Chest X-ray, PA view. Patient: 55 years old, sex M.
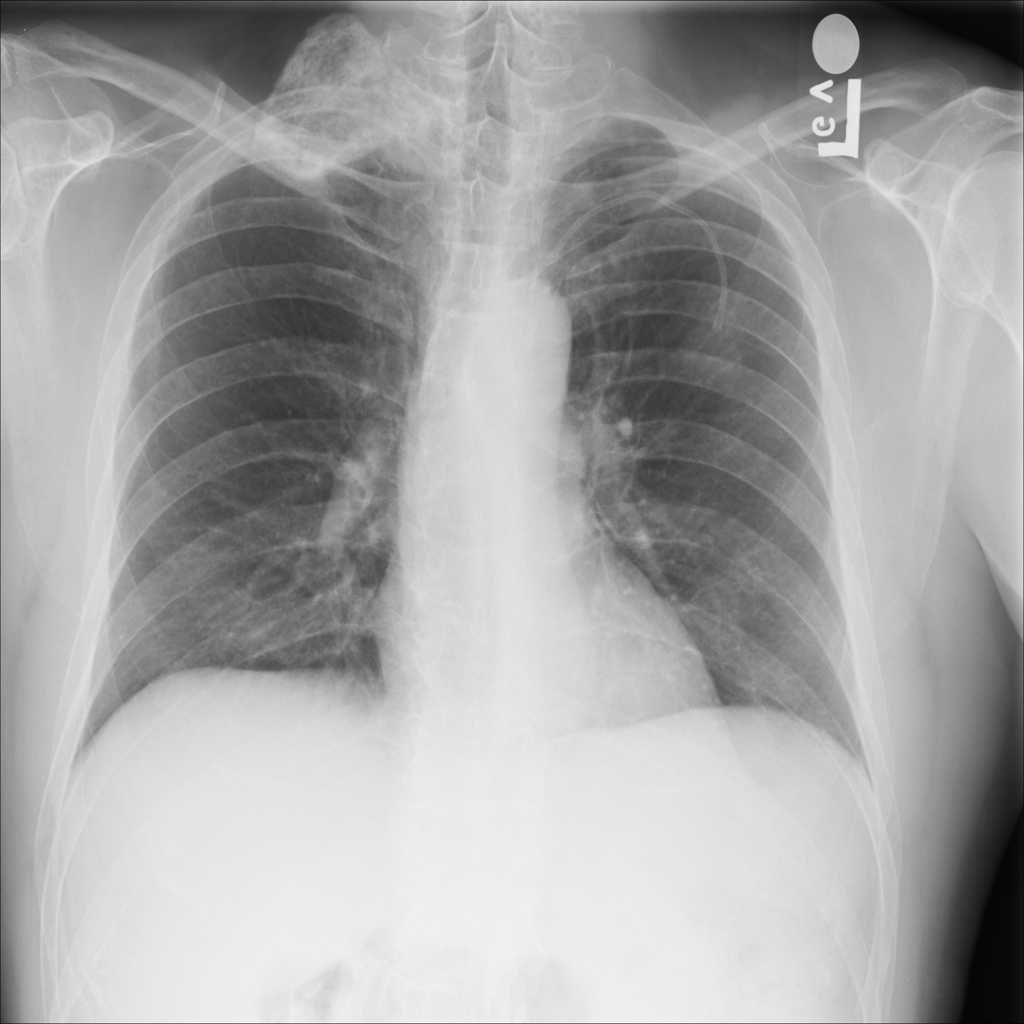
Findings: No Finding